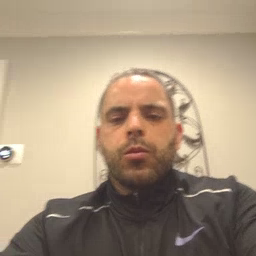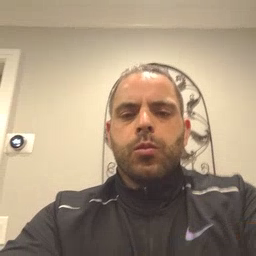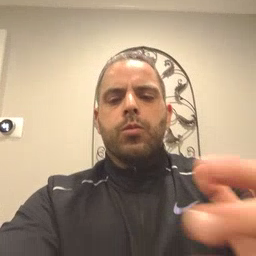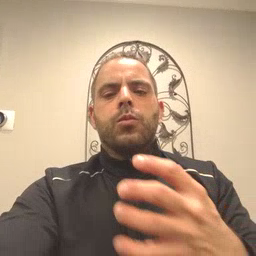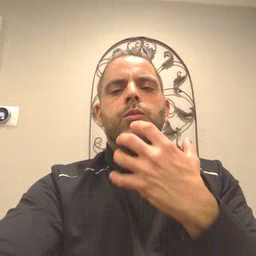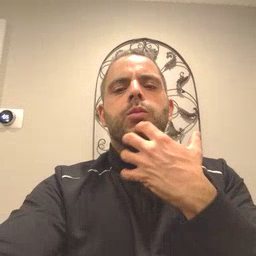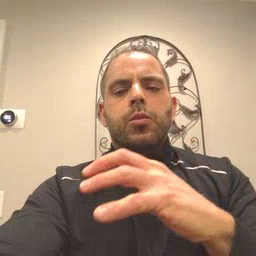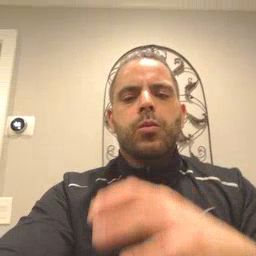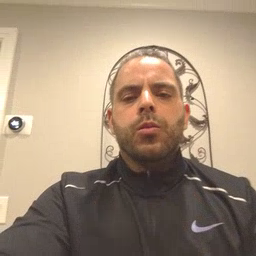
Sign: hot